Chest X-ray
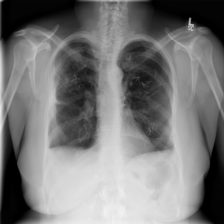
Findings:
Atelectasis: negative
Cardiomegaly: negative
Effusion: negative
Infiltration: positive
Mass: negative
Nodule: negative
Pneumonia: negative
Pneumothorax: negative
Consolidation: negative
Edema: negative
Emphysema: negative
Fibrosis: negative
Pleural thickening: positive
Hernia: negative